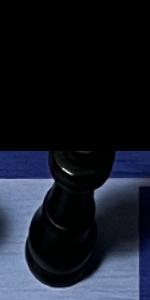
Label: King_Black